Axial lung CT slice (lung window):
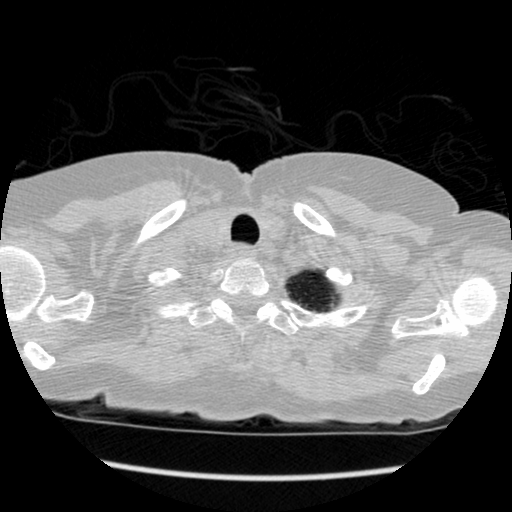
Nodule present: no